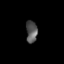
Tissue: lung
Cell type: Epithelial cells
Senescence score: 0.5694
Nuclear area (px): 242
Mean DAPI intensity: 86.752